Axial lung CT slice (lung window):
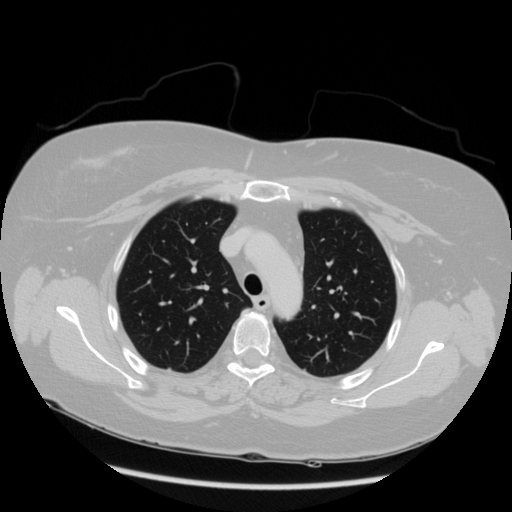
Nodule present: no